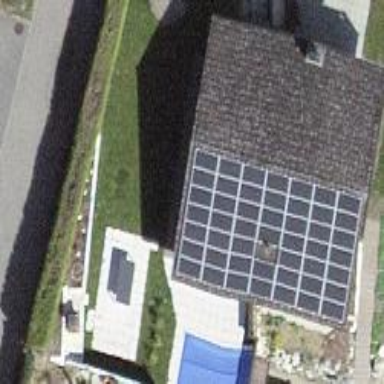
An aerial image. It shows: Solar power generator using photovoltaic method with solar photovoltaic panel types.